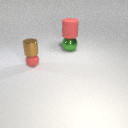
large red rubber cylinder above large green metal sphere